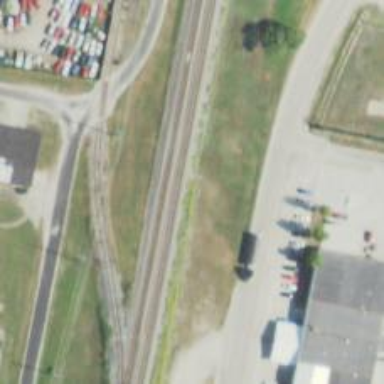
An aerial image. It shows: Railway service station.